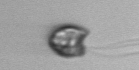
Label: flagellate_morphotype1